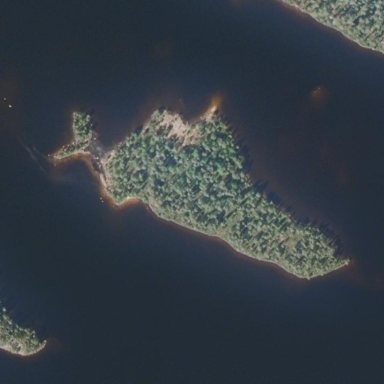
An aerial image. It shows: Islet.